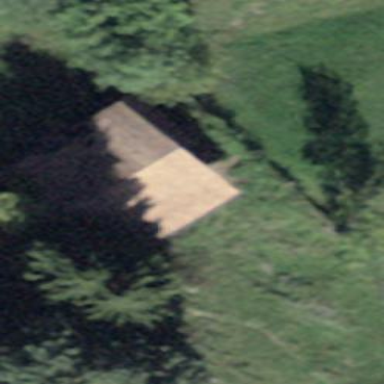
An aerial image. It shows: Cabin is depicted in the image.